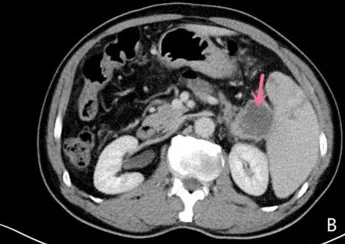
Contrast-enhanced CT imaging showing the mass with obvious enhancement.
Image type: radiology (ct)